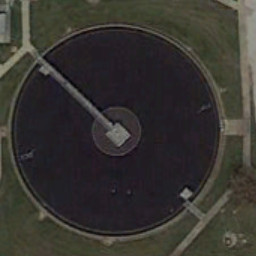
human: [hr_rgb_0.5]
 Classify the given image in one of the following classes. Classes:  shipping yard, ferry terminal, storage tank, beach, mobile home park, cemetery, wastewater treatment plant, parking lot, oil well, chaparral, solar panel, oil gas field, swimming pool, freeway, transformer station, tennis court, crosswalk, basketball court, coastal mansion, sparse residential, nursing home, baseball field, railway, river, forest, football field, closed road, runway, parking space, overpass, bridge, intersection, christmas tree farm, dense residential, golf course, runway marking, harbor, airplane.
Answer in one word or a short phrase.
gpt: wastewater treatment plant